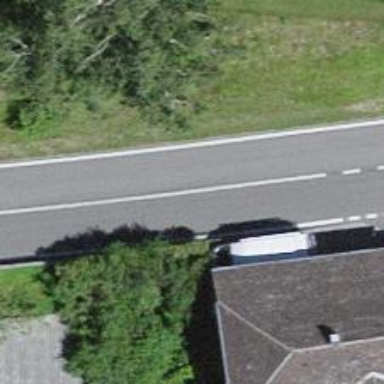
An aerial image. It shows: Secondary road with asphalt surface.